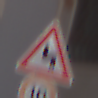
Verkehrszeichen: DoppelkurveZunaechstLinks
Zusatzzeichen unten: Geschwindigkeit10
Umgebung: Outdoor, Urban
Tageszeit: Midday
Wetter: Clear
Licht: Natural
Jahreszeit: NotSpecified
Kontrast: HighContrast